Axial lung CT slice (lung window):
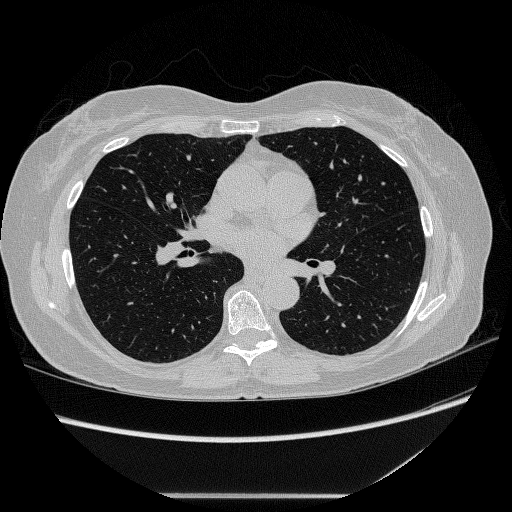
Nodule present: no